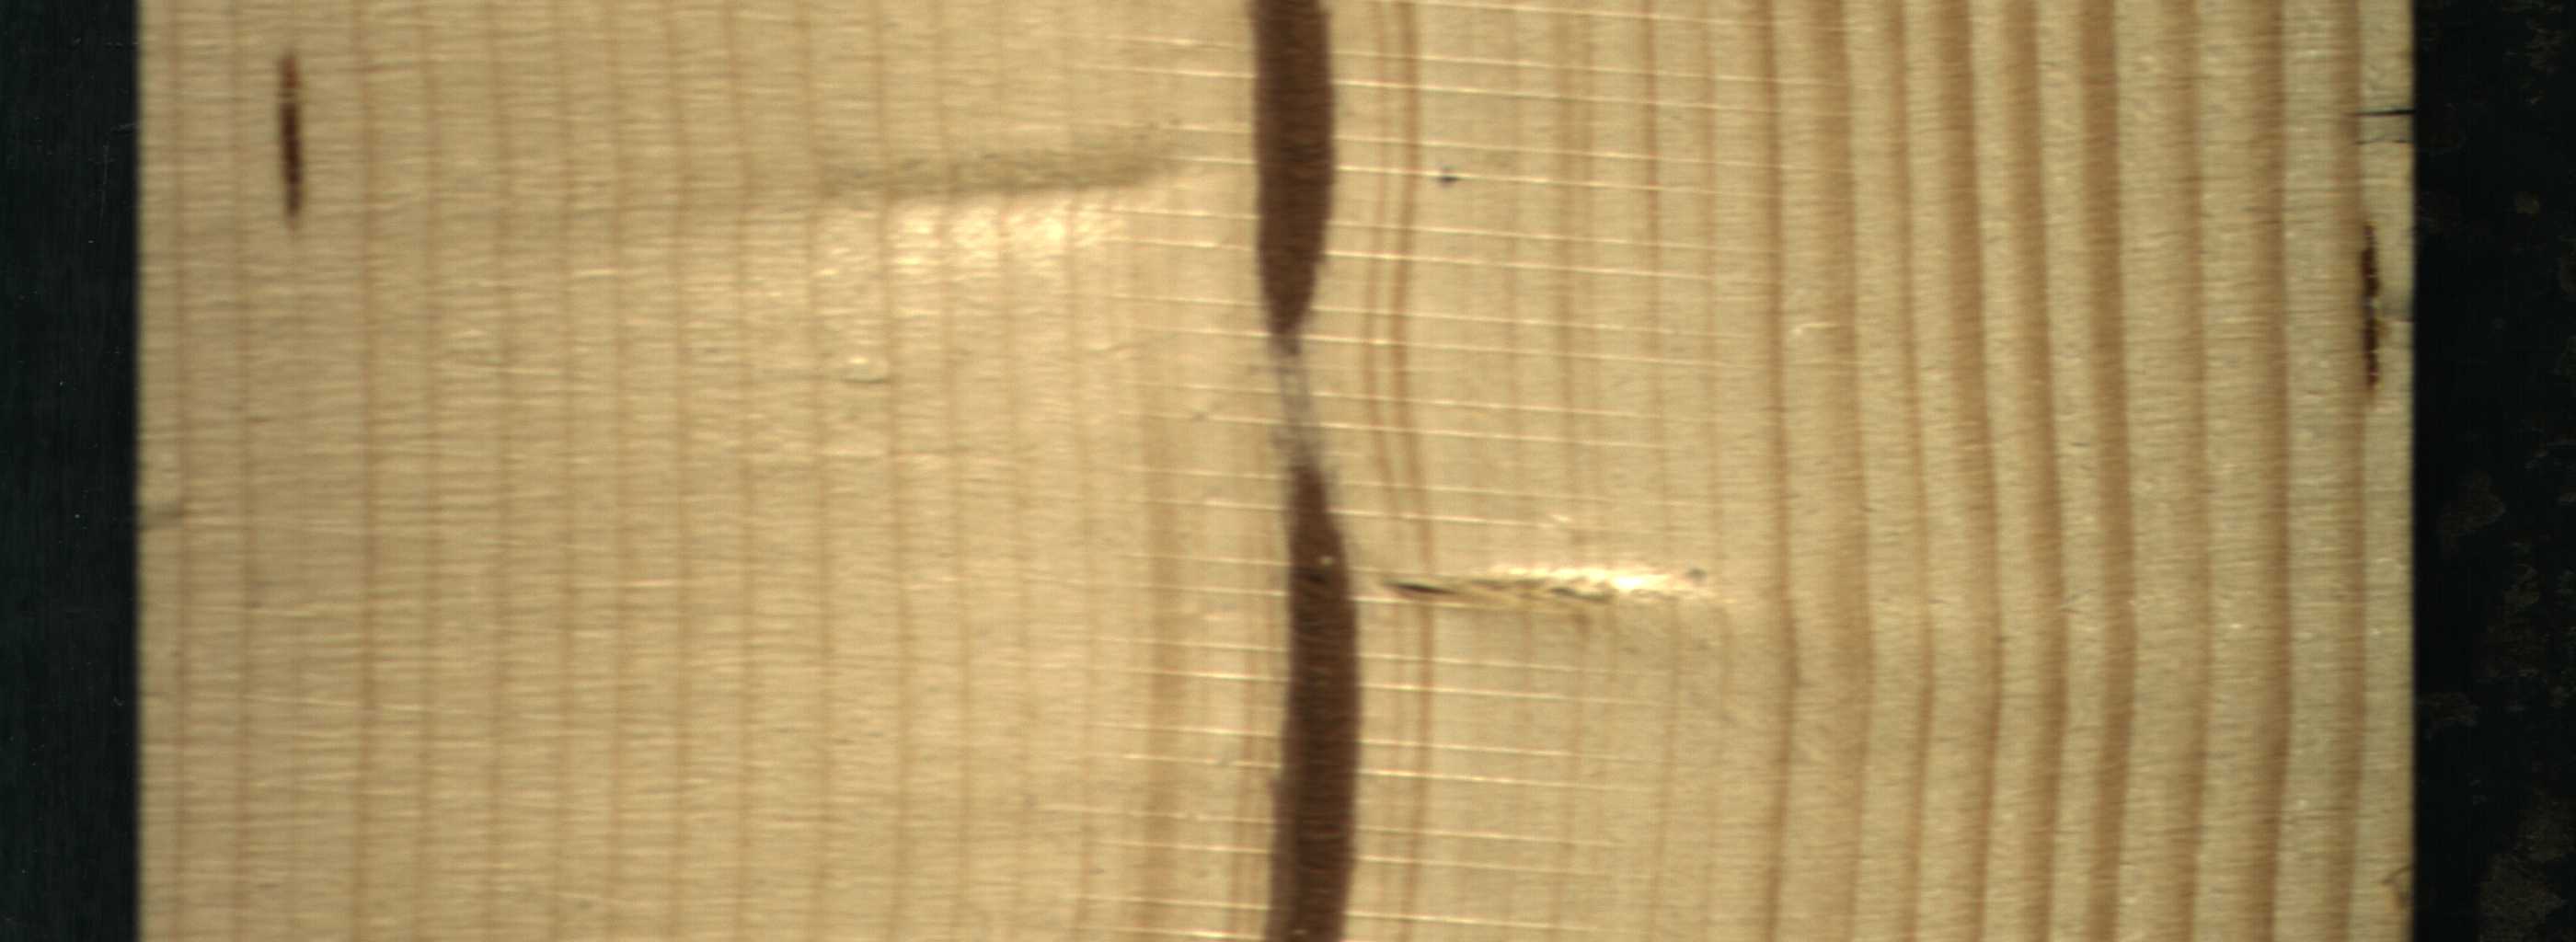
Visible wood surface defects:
Marrow
resin
resin